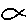
Label: fish